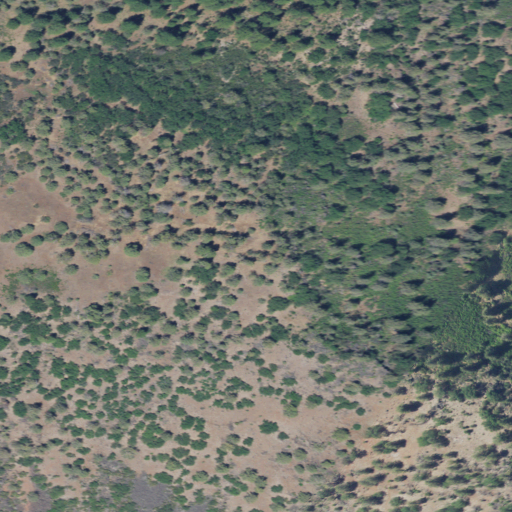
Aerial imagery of mountain in Oregon named Grizzly Butte containing shrub and evergreen forest